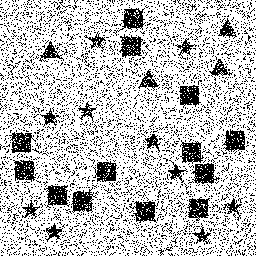
Squares: 13
Triangles: 4
Stars: 10
Total shapes: 27